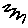
Label: zigzag